Interaction volume radius: 5 \u00c5
Interaction volume height: 25 \u00c5
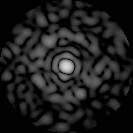
Disorder parameter: 0.8384